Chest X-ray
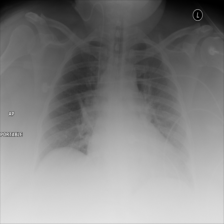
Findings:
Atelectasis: negative
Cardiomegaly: negative
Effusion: negative
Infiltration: negative
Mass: negative
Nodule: negative
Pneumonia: negative
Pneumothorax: negative
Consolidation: negative
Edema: negative
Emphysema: negative
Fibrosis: negative
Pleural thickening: negative
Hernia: negative